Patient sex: F
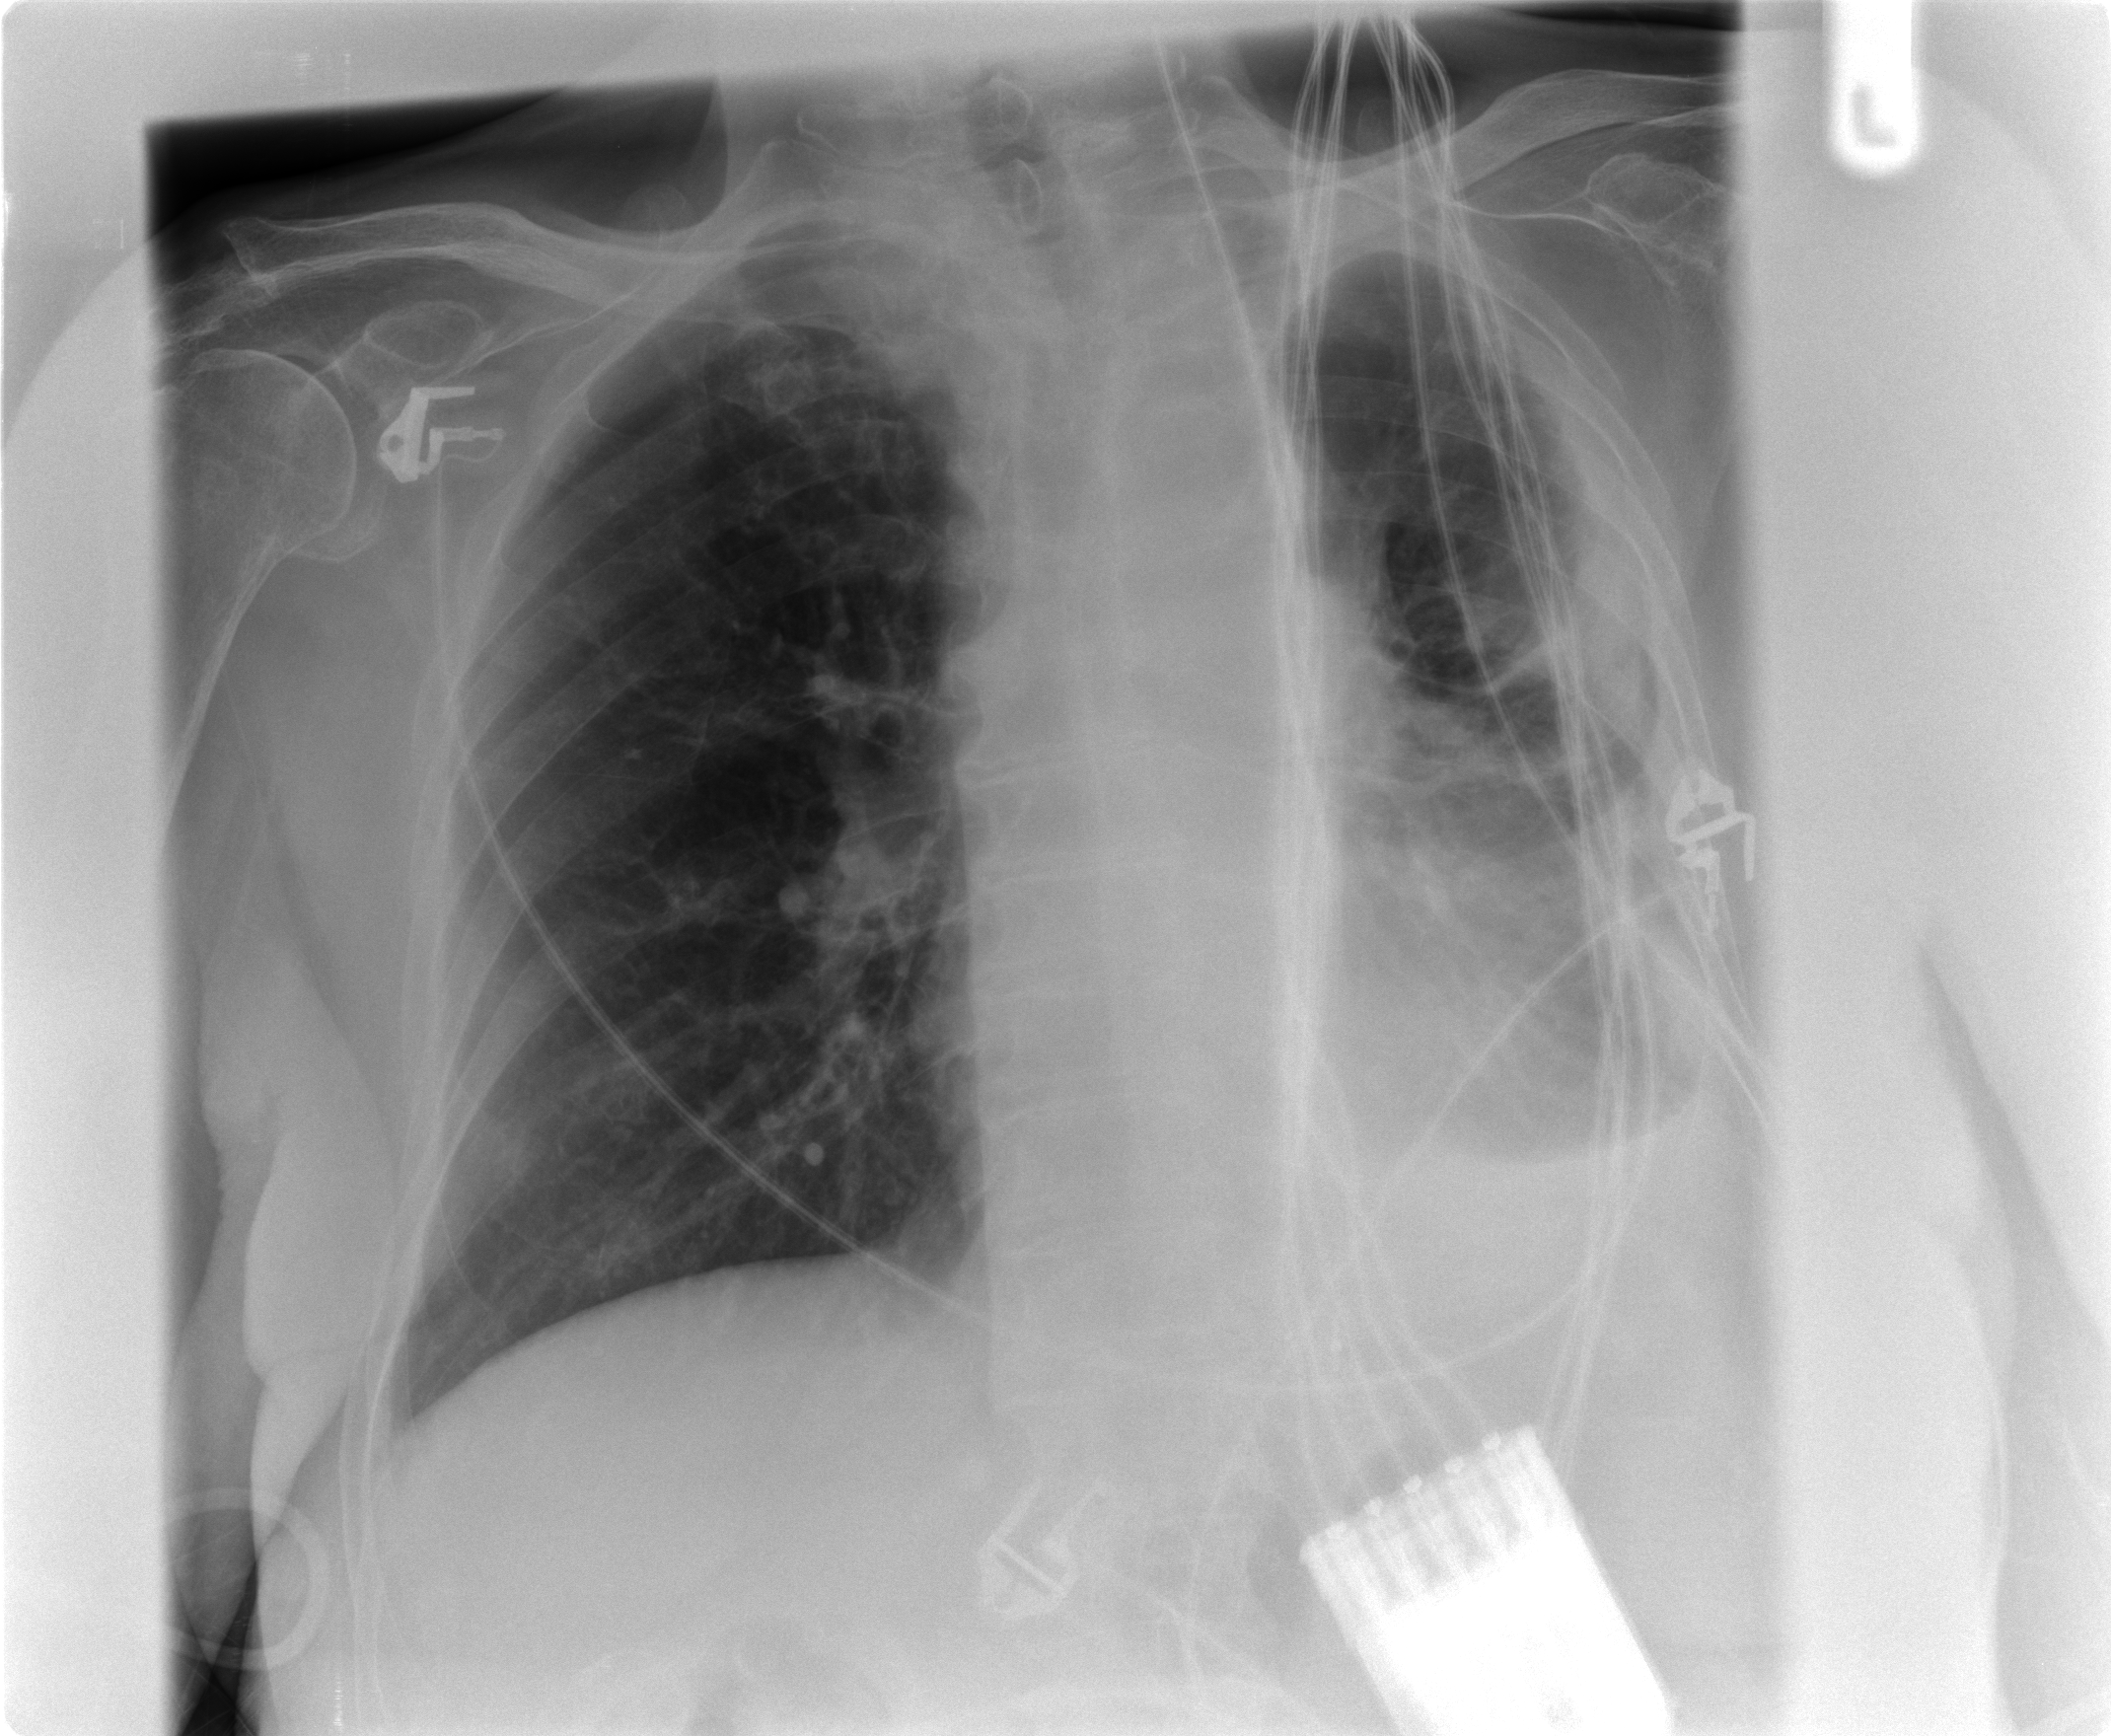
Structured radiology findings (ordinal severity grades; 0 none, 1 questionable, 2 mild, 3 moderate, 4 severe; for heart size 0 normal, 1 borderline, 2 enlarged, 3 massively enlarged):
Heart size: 2
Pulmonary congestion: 0
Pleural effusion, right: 0
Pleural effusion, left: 3
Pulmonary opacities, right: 0
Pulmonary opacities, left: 2
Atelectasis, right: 0
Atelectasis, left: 3